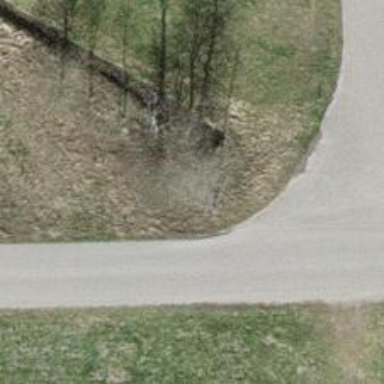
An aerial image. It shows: Culvert tunnel.